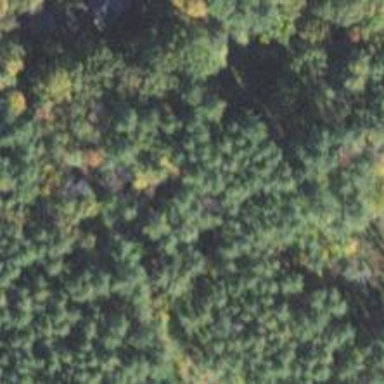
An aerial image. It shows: Nature reserve within woodland area.